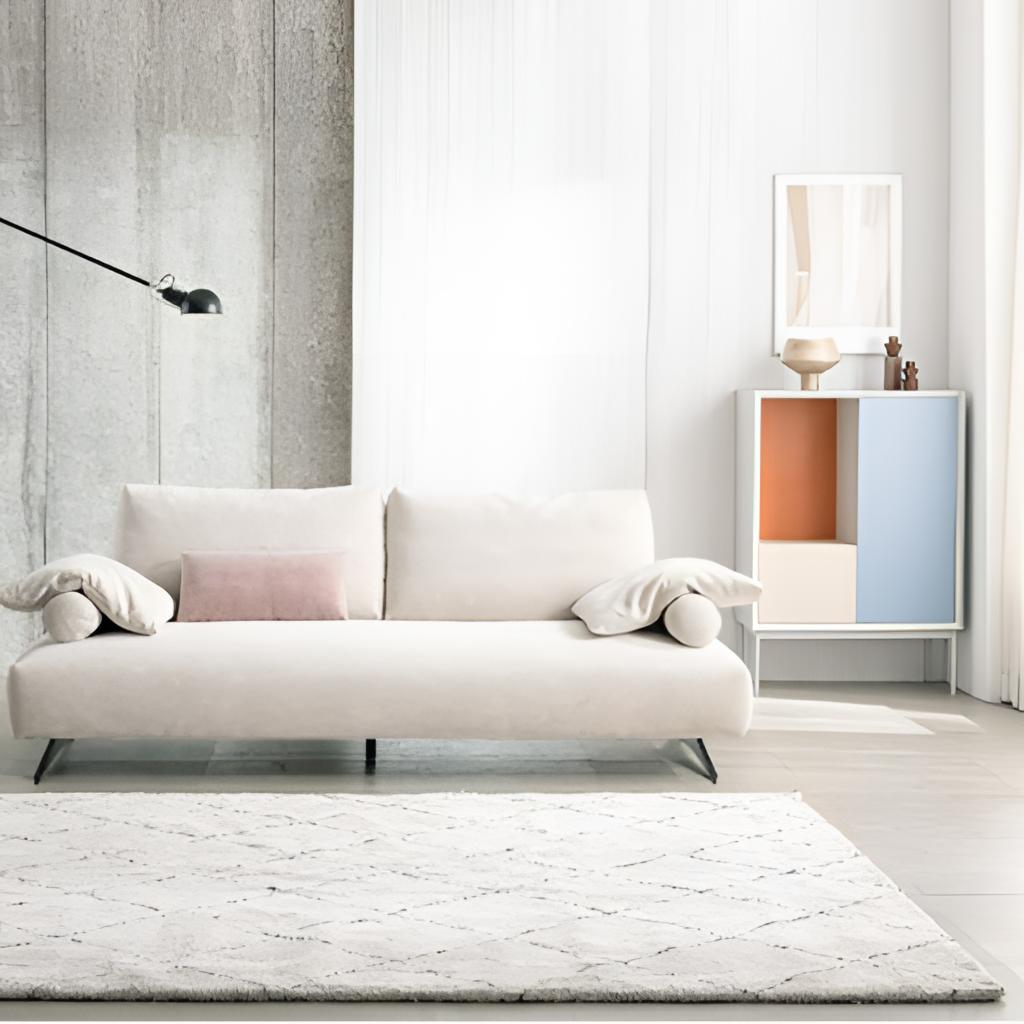
fabric sofa, living room, gray tile flooring, with large square pattern, gray concrete wallpaper, with vertical striped pattern, minimalist